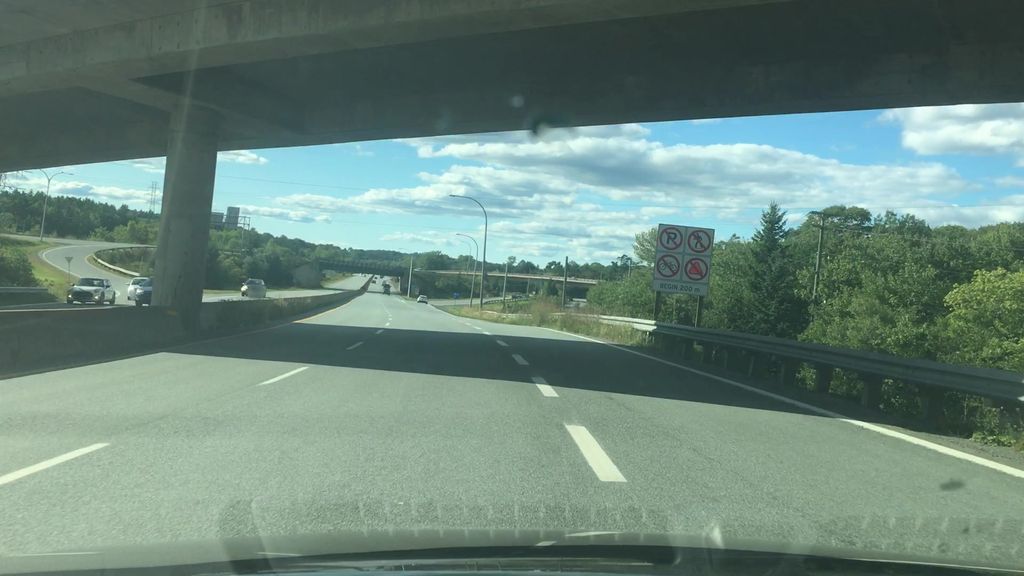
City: halifax